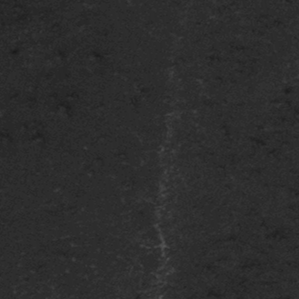
Label: frost